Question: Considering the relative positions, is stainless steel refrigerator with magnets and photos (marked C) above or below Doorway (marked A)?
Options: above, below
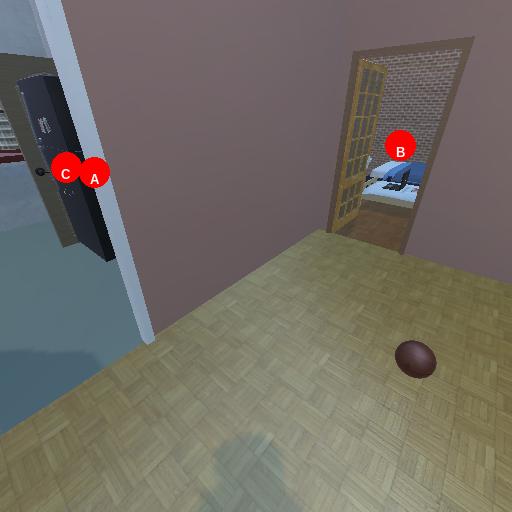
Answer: above